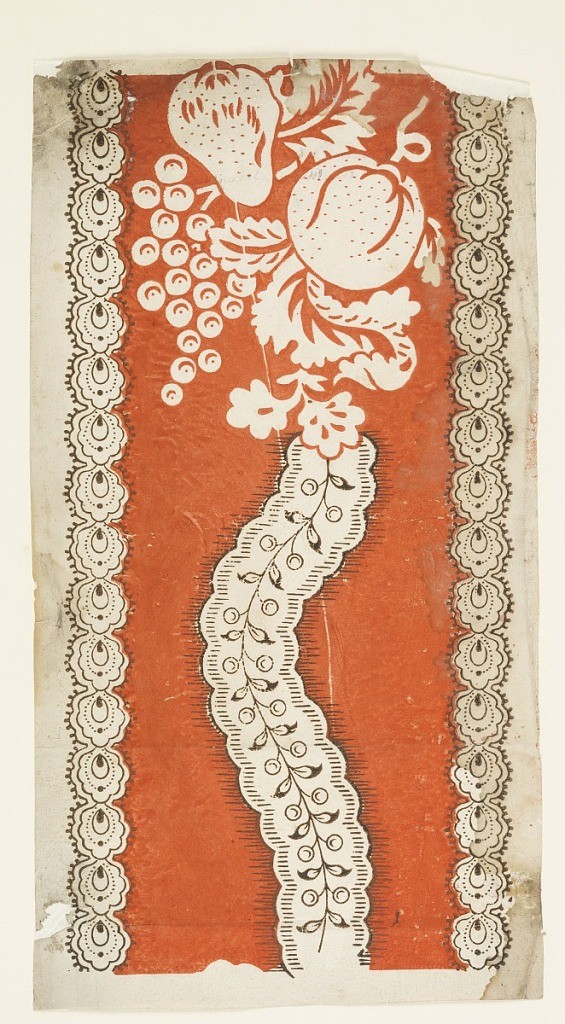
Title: Design for Textile with Fruit
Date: early 18th century
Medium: Woodblock in black ink with brush or stenciled orange watercolor on paper
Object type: Print
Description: Block printed design in orange with flowers, rinceaux, and fruit.